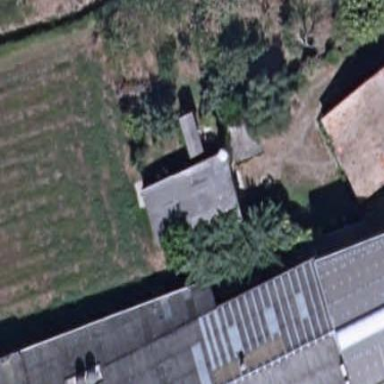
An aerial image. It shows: Shed building.